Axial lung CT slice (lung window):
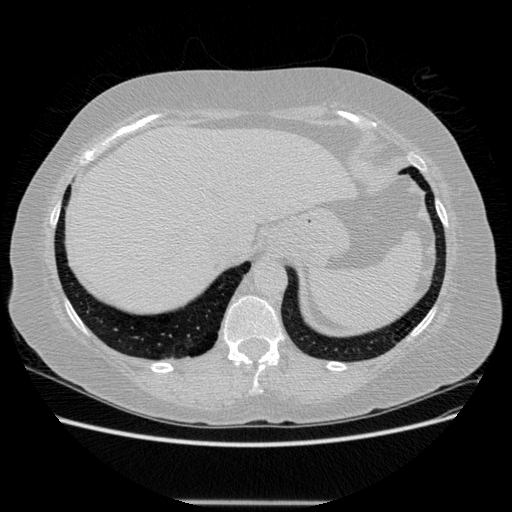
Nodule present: no